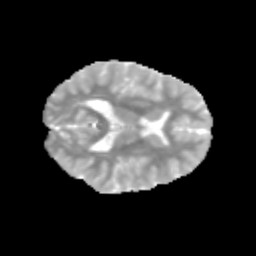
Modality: MD
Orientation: axial
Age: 12
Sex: female
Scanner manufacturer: siemens
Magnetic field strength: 3 T
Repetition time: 3.8 s
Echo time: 0.07 s